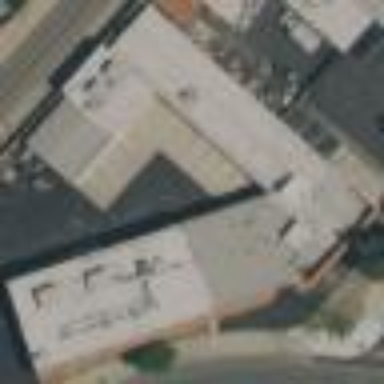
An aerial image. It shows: Commercial building.